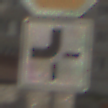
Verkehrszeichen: VerlaufVorfahrtsstrasse2
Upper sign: Stop
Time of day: MorningAfternoon
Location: Outdoor (Urban)
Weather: PartlyCloudy
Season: NotSpecified
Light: Natural